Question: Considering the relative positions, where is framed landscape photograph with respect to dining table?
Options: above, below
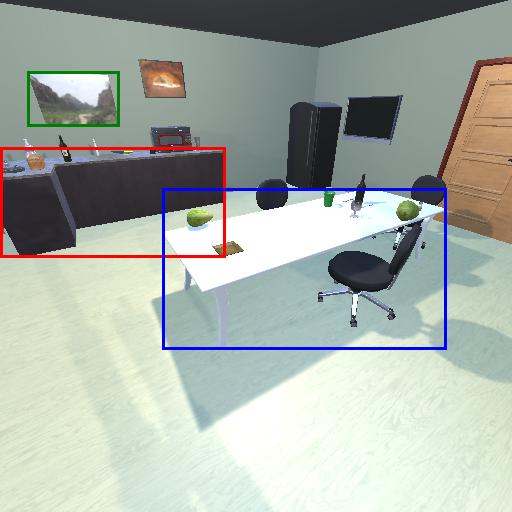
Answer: above